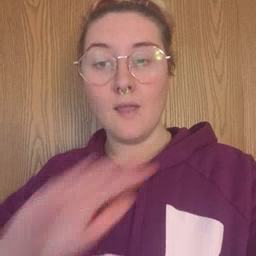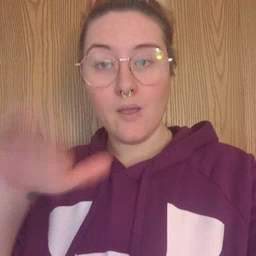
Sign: all